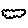
Label: cloud